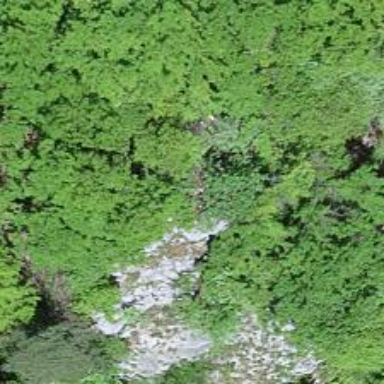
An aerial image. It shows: Natural cliff.